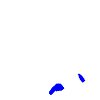
Particle: electron